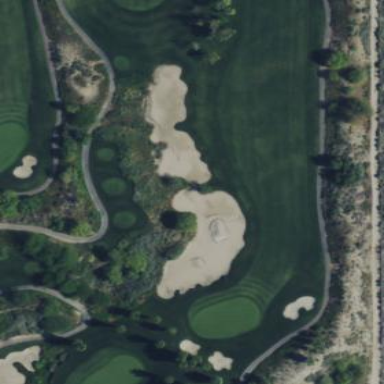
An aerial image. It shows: Golf bunker filled with sandy terrain.